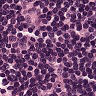
Metastatic tissue present: no